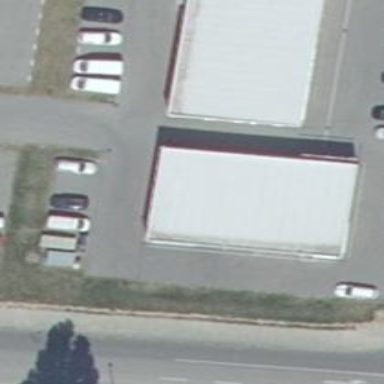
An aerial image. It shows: Building used as car repair shop.